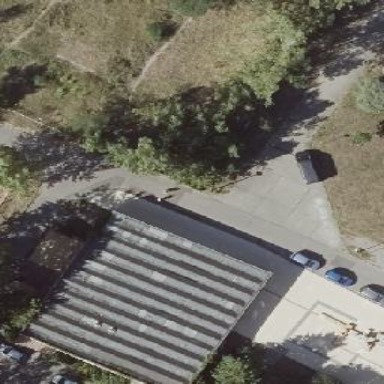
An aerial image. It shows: Community centre building.